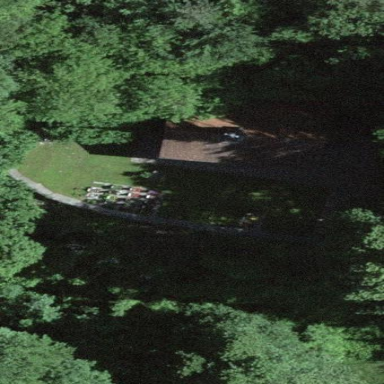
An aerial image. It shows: Grave yard.